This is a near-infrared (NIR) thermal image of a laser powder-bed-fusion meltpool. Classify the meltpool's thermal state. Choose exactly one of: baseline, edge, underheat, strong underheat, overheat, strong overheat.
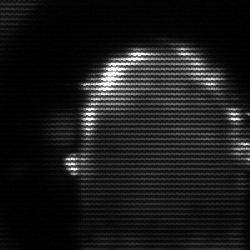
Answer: baseline